Question: I am using <URL>, and a sphere.
'''
DefaultCollisionConfiguration collisionConf = new DefaultCollisionConfiguration();
CollisionDispatcher dispatcher = new CollisionDispatcher(collisionConf);
CollisionWorld world;
world = new CollisionWorld(dispatcher, broadphase, collisionConf);
CollisionFilterGroups myGroup = (CollisionFilterGroups) 1;
CollisionFilterGroups collideMask = (CollisionFilterGroups) 4;
foreach(var ob in obstacles)
world.AddCollisionObject(ob.BulletObj.ColObj);
CollisionObject sphere_A = new CollisionObject();
double radius_A = 700;
Point3D ptA = new Point3D(3000, -200, 2800);
BulletSharp.Matrix tr_A = new BulletSharp.Matrix();
tr_A.set_Rows(0, new Vector4(1, 0, 0, 0));
tr_A.set_Rows(1, new Vector4(0, 1, 0, 0));
tr_A.set_Rows(2, new Vector4(0, 0, 1, 0));
tr_A.set_Rows(3, new Vector4((float)ptA.X, (float)ptA.Y, (float)ptA.Z, 1));
sphere_A.WorldTransform = tr_A;
SphereShape sphere_shape_A = new SphereShape((float)radius_A);
//Set the shape of the sphere
sphere_A.CollisionShape = sphere_shape_A;
world.AddCollisionObject(sphere_A);
world.PerformDiscreteCollisionDetection();
'''
Sphere-mesh collision works properly on both models. However, when I try to check mesh-mesh collision detection it doesn't work. I see this might be more a Bullet problem rather than a BulletSharp problem.
: Do sphere objects default to a different mask group? Is there a different configuration to enable mesh-mesh collision detection?

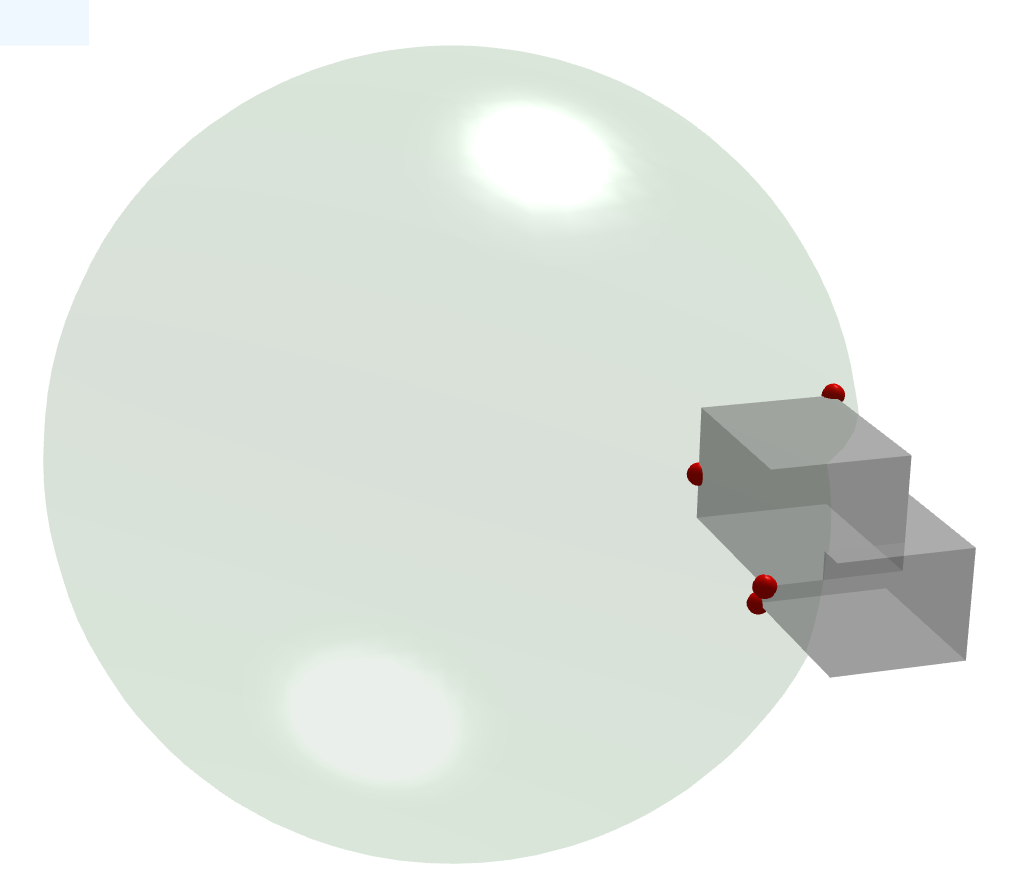
Answer: The problem is BvhTriangleMeshShape only supports static objects. There is no proper collision handling for triangle meshes. Instead Bullet advises users to use convex decomposition for dynamic objects and use a btCompoundShape composed of btConvexHullShapes.